Question:
This is avatar change and upload. When I click "Upload New Image" button fist browse window will appear then I select one avatar then selected avatar will show. This function possible at Jquery?
My try:
<URL>
Anybody please help me!!
Thanks
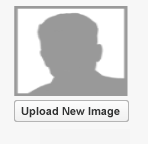
Answer: This can be done using the <URL> jQuery plugin.
Begin with including jQuery and the plugin:
'''
<script src="/js/jquery.min.js" type="text/javascript"></script>
<script src="/js/ajaxupload.js" type="text/javascript"></script>
'''
The final JavaScript:
'''
$(document).ready(function(){
var thumb = $('img#thumb');
new AjaxUpload('imageUpload', {
action: $('form#newHotnessForm').attr('action'),
name: 'image',
onSubmit: function(file, extension) {
$('div.preview').addClass('loading');
},
onComplete: function(file, response) {
thumb.load(function(){
$('div.preview').removeClass('loading');
thumb.unbind();
});
thumb.attr('src', response);
}
});
});
'''
This example is taken from <URL>.